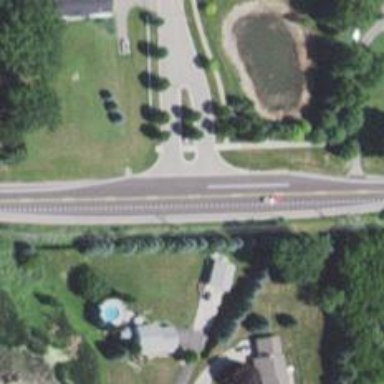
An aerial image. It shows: Secondary road.